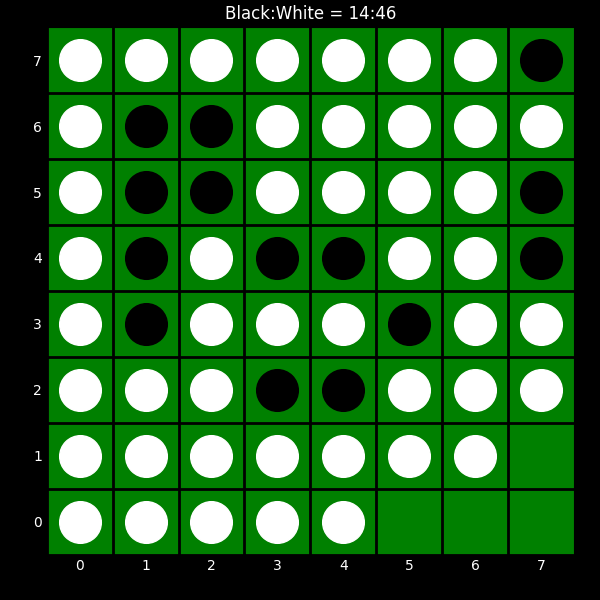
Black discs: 14
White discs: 46